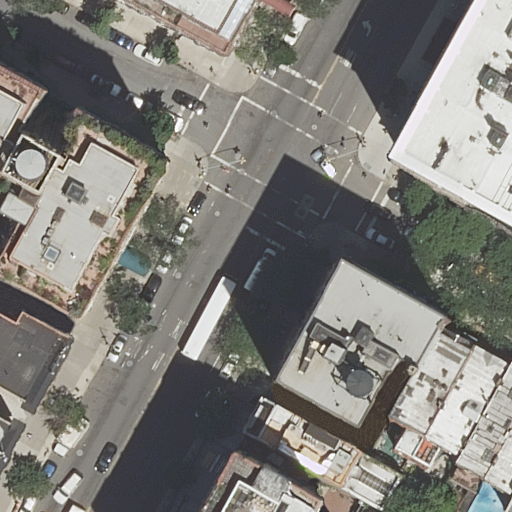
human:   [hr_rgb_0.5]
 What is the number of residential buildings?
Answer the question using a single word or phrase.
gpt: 11

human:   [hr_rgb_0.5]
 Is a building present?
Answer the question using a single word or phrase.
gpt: yes

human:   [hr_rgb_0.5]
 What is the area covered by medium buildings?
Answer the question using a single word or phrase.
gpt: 1353m2

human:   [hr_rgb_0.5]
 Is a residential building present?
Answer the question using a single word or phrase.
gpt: yes

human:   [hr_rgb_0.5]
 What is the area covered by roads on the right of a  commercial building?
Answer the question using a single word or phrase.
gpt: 0m2

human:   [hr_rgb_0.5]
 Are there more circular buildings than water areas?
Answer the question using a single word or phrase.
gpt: no

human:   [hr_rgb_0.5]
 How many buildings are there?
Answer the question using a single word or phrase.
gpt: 11

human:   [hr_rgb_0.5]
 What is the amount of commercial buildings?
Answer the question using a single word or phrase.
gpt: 0

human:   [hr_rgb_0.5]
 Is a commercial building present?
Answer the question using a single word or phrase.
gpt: no

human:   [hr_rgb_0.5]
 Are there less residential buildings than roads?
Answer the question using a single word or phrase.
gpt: no

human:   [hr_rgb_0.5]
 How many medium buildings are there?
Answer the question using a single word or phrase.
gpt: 6

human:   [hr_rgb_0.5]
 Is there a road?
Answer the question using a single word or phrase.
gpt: yes

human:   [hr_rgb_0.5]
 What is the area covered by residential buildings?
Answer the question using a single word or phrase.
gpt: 3584m2

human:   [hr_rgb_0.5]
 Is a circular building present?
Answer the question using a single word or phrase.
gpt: no

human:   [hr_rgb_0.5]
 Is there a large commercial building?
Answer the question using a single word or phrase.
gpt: no

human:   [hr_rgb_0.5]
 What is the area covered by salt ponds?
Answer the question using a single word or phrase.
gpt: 0m2

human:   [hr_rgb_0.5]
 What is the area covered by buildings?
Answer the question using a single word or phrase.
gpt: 3584m2

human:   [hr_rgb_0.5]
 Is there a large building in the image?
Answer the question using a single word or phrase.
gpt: yes

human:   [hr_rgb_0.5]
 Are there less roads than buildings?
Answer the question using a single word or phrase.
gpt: yes

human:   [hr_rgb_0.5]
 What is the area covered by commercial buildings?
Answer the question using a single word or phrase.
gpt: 0m2

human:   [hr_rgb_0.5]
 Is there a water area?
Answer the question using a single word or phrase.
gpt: no

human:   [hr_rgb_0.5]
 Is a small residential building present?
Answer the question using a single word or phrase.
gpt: yes

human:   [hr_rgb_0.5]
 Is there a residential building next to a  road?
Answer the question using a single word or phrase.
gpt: yes

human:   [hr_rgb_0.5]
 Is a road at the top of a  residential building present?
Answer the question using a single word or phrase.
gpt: yes

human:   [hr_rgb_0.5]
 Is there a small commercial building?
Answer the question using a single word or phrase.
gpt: no

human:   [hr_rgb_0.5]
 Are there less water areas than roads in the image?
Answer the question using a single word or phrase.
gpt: yes

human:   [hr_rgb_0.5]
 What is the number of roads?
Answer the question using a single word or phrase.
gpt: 4

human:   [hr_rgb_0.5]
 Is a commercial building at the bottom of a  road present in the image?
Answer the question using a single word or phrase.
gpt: no

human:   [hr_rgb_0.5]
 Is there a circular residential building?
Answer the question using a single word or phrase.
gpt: no

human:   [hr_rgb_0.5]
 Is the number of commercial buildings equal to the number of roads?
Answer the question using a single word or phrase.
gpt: no

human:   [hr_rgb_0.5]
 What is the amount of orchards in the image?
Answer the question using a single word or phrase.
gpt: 0

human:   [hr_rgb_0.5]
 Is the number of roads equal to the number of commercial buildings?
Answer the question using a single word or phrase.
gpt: no

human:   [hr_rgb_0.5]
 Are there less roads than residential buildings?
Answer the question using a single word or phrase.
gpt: yes

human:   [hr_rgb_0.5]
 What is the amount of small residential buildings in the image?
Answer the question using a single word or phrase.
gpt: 2

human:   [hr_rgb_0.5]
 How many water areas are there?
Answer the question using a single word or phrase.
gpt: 0

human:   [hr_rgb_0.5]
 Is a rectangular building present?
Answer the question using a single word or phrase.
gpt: yes

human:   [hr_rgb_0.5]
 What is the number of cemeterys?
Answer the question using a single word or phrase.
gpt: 0

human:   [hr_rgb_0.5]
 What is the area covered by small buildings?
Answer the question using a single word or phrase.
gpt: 34m2

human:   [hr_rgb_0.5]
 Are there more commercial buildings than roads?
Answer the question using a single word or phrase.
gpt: no

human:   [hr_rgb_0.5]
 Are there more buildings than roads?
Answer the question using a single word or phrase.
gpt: yes

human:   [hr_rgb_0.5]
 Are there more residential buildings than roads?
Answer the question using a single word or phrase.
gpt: yes

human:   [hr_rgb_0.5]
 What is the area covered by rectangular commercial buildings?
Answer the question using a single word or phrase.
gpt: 0m2

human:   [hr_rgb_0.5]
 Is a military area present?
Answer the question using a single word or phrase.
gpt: no

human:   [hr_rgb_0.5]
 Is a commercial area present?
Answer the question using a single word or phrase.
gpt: no

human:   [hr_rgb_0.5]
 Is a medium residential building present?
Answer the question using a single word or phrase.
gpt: yes

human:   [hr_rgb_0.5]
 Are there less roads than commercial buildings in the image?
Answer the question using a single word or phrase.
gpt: no

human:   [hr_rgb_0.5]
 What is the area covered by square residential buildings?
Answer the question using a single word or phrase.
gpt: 0m2

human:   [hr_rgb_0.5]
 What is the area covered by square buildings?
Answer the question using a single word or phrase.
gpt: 0m2

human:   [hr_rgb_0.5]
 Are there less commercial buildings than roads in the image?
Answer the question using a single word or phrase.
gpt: yes

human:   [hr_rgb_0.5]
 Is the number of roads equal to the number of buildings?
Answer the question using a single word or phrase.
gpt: no

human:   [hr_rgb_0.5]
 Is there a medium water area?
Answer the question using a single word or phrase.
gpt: no

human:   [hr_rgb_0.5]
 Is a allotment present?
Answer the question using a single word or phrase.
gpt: no

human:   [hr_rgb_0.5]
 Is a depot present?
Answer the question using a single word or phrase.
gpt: no

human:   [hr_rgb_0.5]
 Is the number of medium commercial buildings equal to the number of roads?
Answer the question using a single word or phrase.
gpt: no

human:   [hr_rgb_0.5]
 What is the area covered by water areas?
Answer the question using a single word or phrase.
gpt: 0m2

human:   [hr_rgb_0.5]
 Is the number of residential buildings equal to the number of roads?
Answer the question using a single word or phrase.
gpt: no

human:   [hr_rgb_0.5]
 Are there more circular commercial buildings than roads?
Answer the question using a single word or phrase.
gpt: no

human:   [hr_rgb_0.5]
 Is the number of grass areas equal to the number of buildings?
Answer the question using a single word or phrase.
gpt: no

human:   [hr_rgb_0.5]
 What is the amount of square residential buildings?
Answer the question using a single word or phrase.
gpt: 0

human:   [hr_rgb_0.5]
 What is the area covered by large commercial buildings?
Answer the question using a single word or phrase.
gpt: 0m2

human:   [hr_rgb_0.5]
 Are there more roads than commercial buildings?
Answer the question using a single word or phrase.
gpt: yes

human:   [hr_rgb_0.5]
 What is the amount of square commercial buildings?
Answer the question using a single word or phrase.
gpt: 0

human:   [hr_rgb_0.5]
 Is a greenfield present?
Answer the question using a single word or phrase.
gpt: no

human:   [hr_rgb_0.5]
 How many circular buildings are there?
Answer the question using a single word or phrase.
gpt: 0